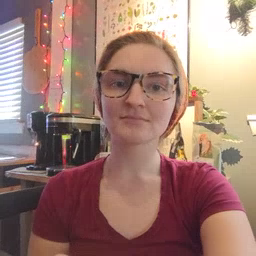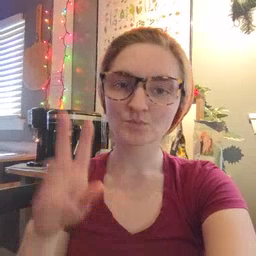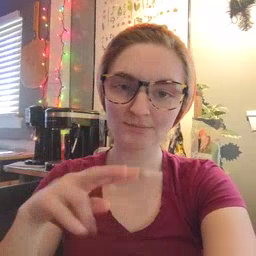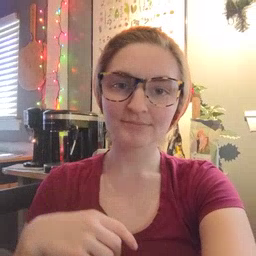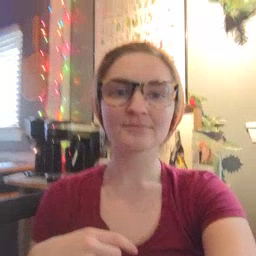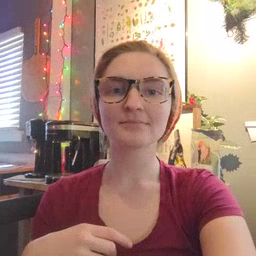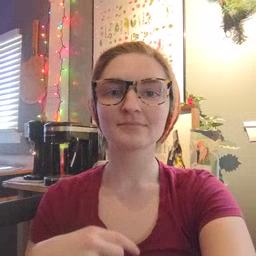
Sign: read